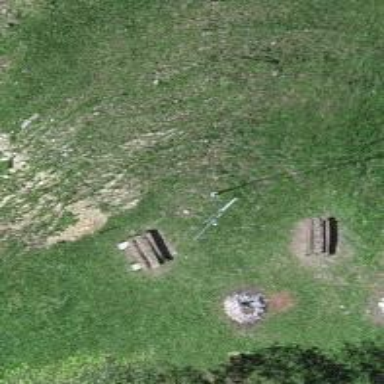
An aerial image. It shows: Picnic site for tourists.